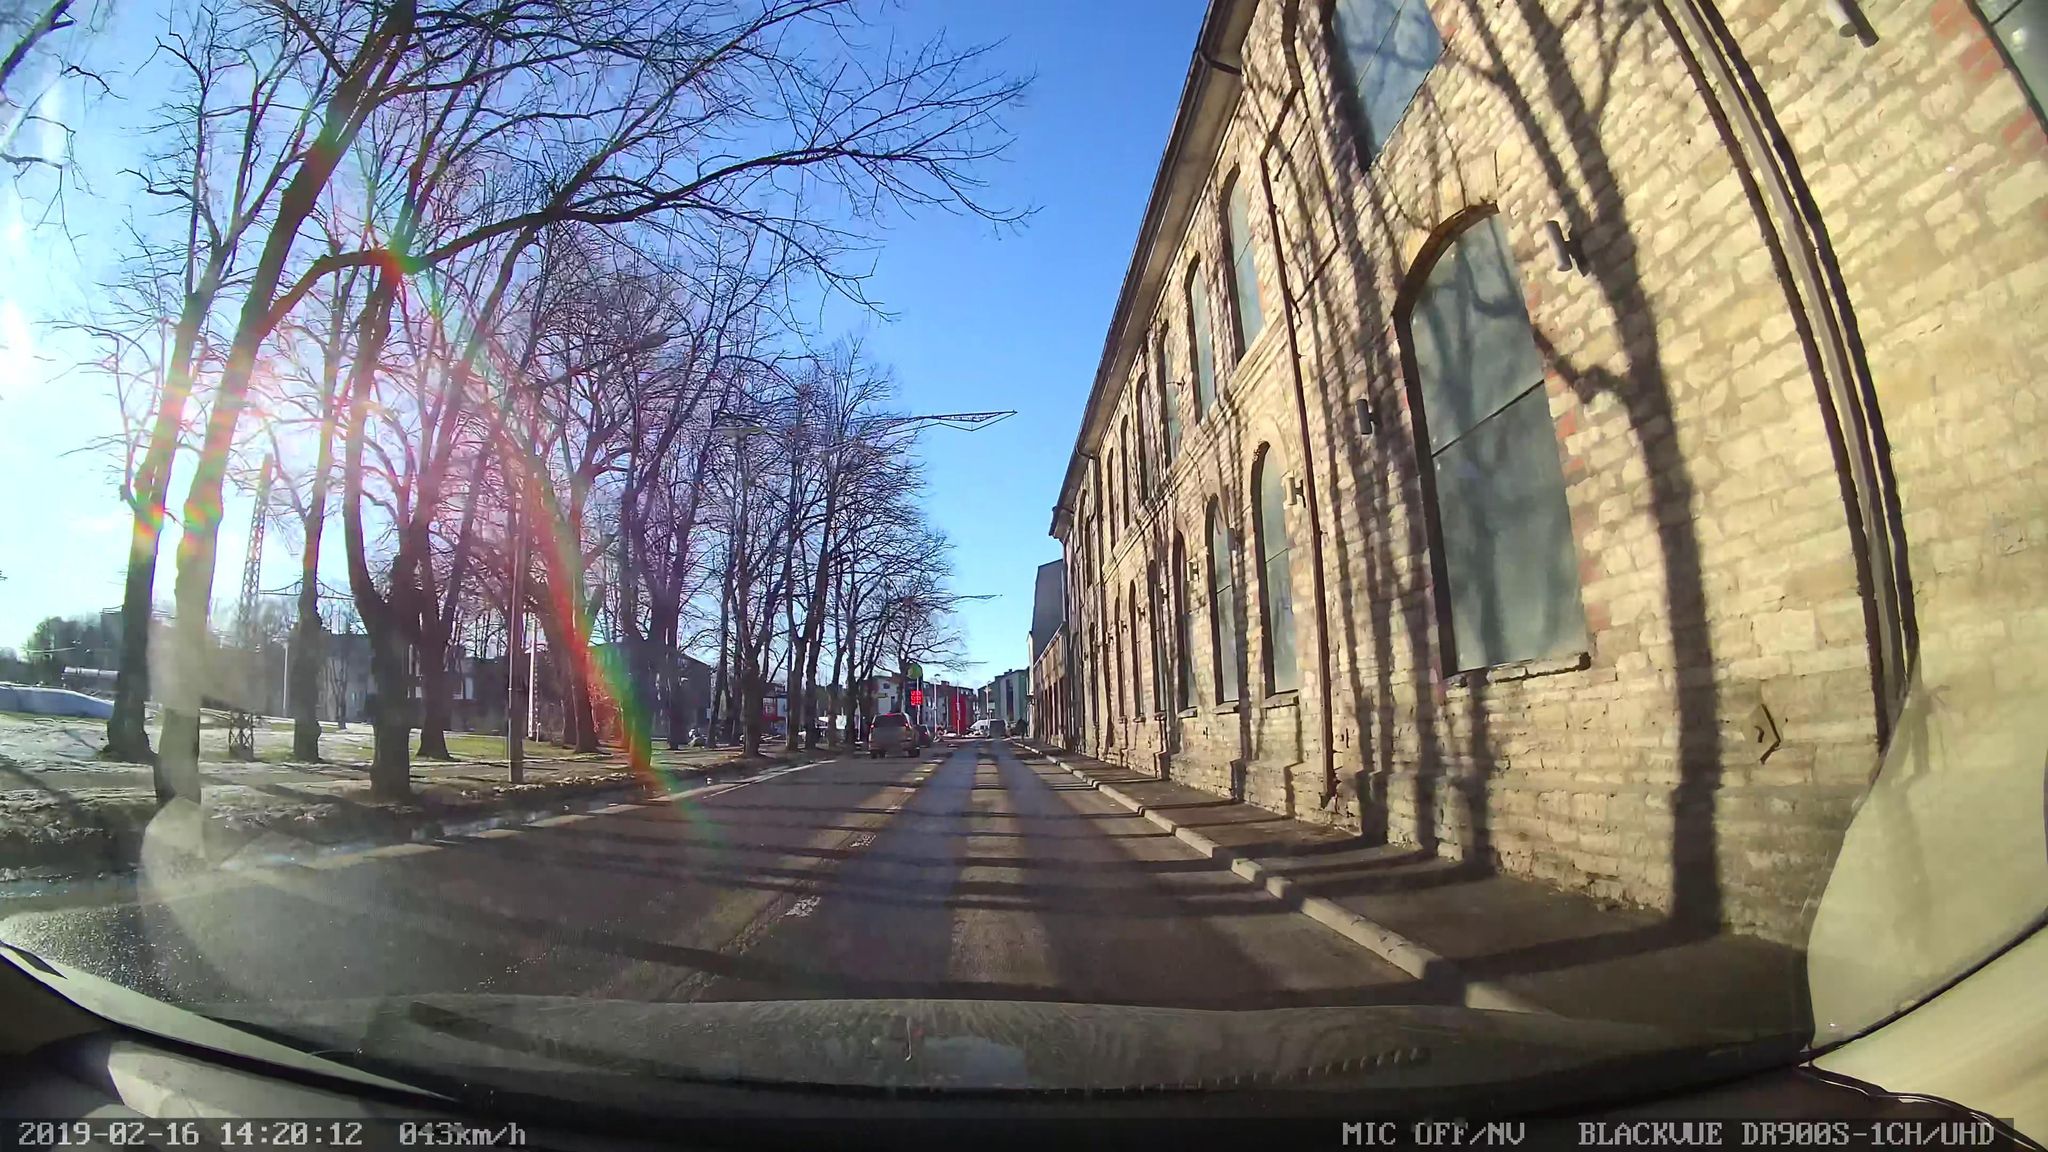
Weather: snowy
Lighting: day
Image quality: good
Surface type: driving surface
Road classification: footway
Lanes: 2
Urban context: urban centre
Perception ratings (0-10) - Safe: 2.06, Lively: 5.92, Beautiful: 5.59, Boring: 2.62, Depressing: 6.08, Wealthy: 5.11